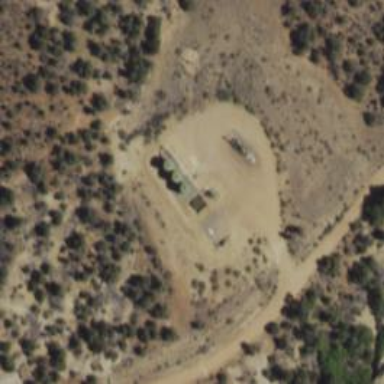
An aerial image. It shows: Storage tank that is man-made.